Question: I have been given a design with a number of variable height items stacked vertically in a fixed height container, with a variable width. So the idea is that the items can scroll off screen (will be in a wrapper) so that they can be scrolled horizontally onto screen.
I'm having trouble coming up with a solid way of organising the divs so that they stack reliably. Here is what I'm trying to achieve.

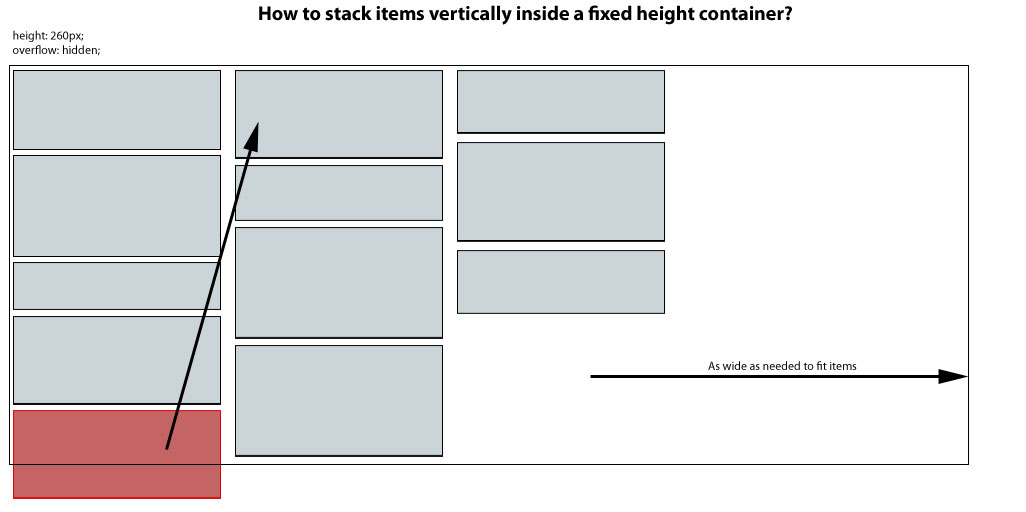
Answer: Try this - <URL>
'''
<section>
<div style="height: 100px;"> 1 </div>
<div style="height: 50px;"> 2 </div>
<div style="height: 150px;"> 3 </div>
<div style="height: 300px;"> 4 </div>
<div style="height: 50px;"> 5 </div>
<div style="height: 100px;"> 6 </div>
<div style="height: 100px;"> 7 </div>
<div style="height: 70px;"> 8 </div>
</section>
'''
'''
section {
-webkit-column-count: 3;
-moz-column-count: 3;
column-count: 3;
height: 400px;
background: beige;
}
div {
width: 200px;
margin: 0 10px 10px;
background: orange;
display: inline-table;
}
'''